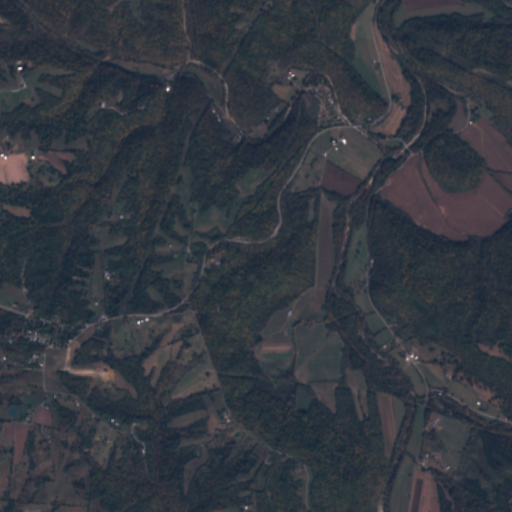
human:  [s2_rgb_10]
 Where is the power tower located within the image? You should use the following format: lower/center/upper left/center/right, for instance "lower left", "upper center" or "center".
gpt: The power tower is located in the upper right of the image.
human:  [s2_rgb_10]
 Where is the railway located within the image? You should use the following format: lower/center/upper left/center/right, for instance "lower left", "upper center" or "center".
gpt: The railway is located in the lower right of the image.
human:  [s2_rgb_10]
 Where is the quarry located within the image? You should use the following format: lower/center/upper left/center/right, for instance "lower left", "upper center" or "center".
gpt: There is no quarry in the image.